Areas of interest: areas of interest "Museum"
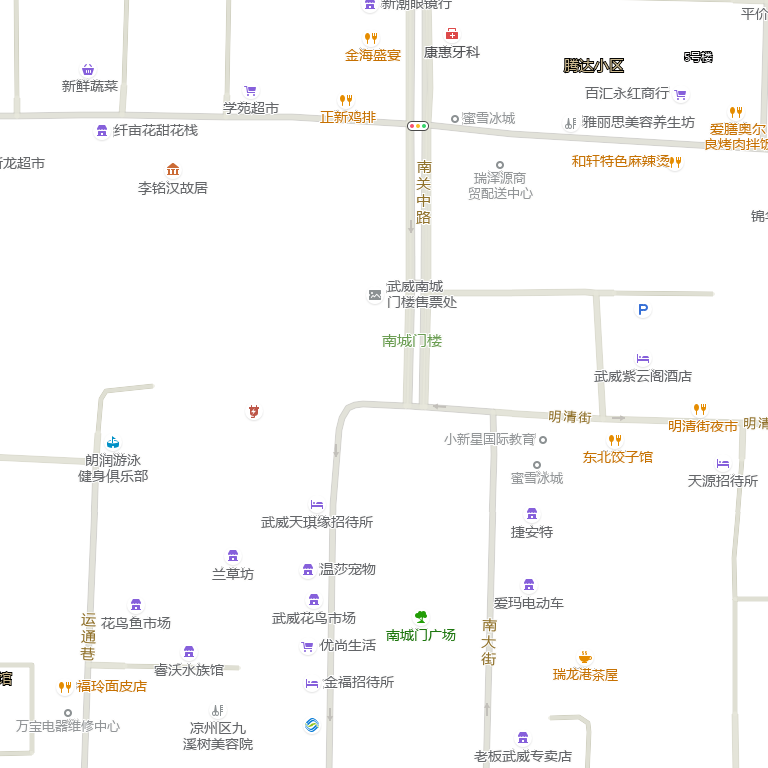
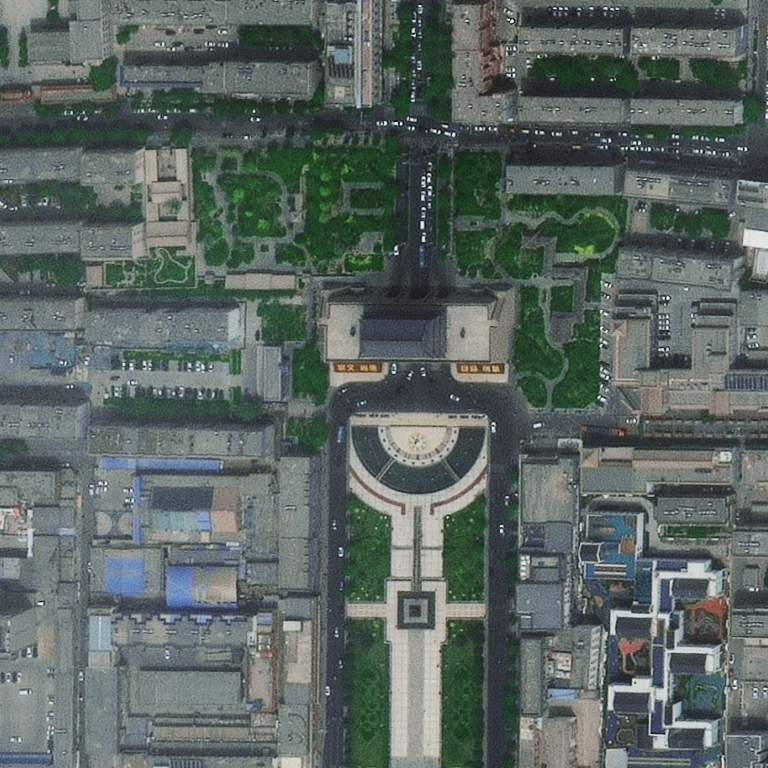